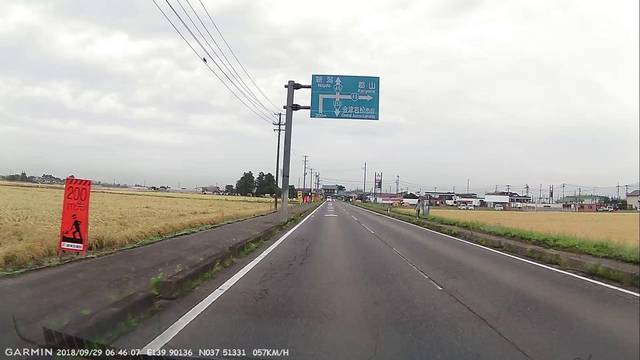
Region: Japan
Coordinates: 37.513, 139.901